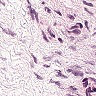
Metastatic tissue present: no